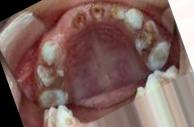
Condition: Caries